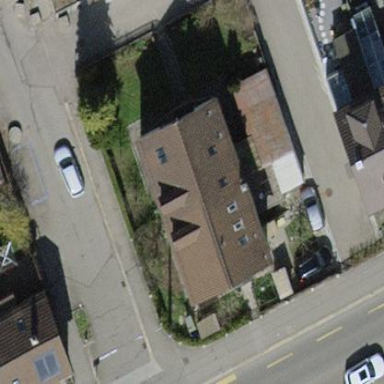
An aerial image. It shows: Building with tile roof.